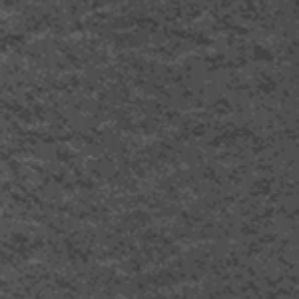
Label: frost